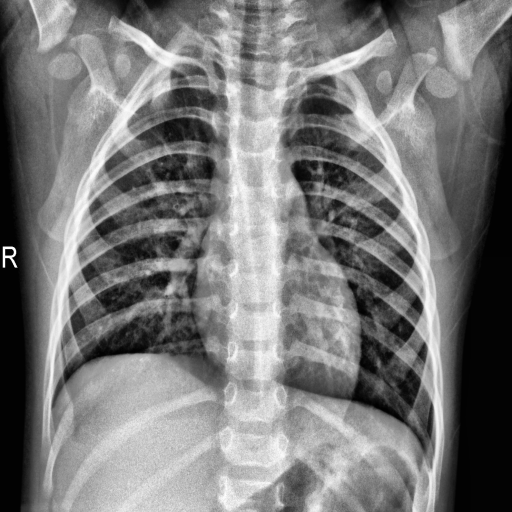
Finding: NORMAL